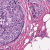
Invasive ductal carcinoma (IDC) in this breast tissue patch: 1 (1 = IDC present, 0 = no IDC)